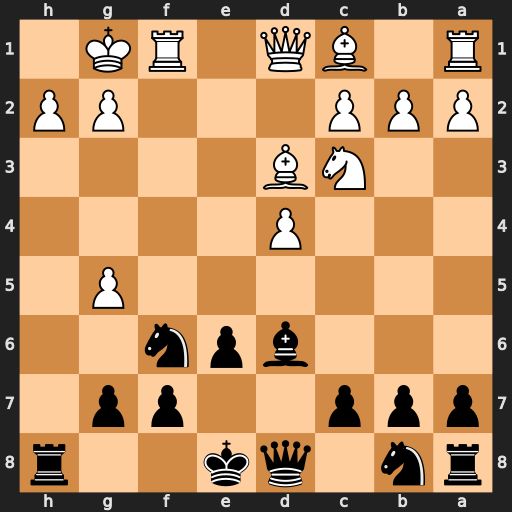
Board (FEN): rn1qk2r/ppp2pp1/3bpn2/6P1/3P4/2NB4/PPP3PP/R1BQ1RK1
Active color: b
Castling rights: kq
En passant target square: -
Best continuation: Bxh2+ Kf2 Qxd4+